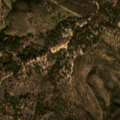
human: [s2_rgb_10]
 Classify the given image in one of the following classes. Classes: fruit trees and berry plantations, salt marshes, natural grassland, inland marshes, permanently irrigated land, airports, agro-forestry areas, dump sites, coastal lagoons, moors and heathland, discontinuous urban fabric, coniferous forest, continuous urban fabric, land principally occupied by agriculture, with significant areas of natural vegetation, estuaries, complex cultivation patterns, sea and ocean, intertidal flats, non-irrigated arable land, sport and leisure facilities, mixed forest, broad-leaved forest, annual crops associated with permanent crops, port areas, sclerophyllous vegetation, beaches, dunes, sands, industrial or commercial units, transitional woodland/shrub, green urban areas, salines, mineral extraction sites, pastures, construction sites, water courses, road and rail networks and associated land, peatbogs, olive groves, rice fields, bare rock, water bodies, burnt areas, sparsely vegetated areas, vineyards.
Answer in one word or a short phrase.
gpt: agro-forestry areas, broad-leaved forest, transitional woodland/shrub